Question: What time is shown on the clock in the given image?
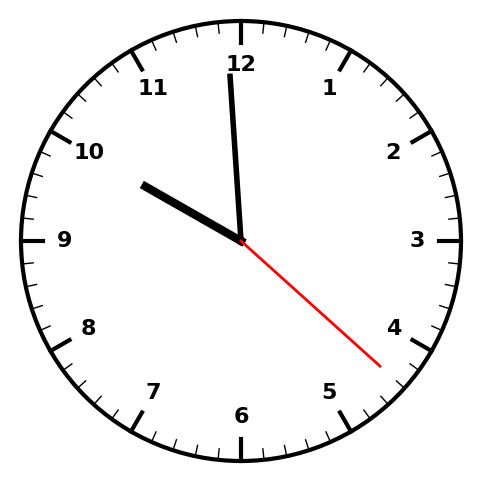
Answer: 09:59:22